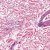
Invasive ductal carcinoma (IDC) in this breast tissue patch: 0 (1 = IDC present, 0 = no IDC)